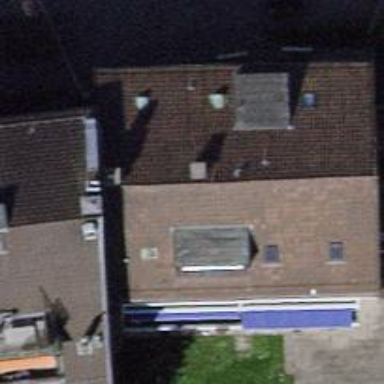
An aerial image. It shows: Kiosk.